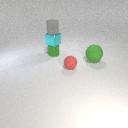
small cyan metal cube above small green metal cylinder